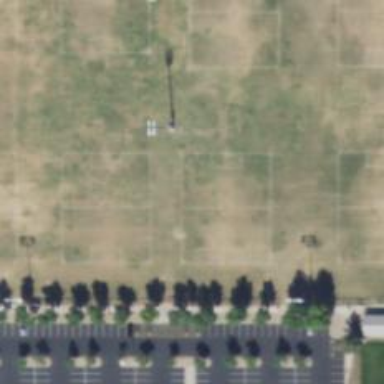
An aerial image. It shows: Sports center with grassy surroundings.